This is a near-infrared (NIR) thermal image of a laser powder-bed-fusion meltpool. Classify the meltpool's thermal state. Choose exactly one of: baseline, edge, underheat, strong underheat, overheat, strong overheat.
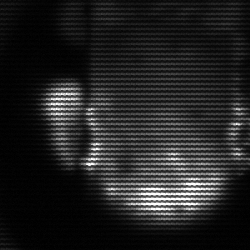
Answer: baseline